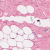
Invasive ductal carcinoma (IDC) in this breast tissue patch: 0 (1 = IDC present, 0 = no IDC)